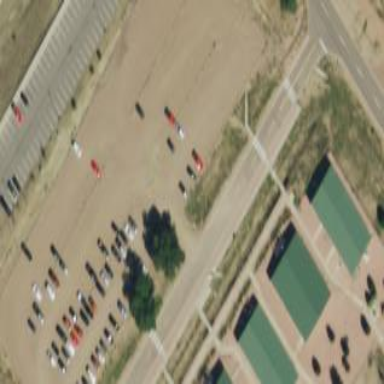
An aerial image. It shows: Parking area with unpaved surface.